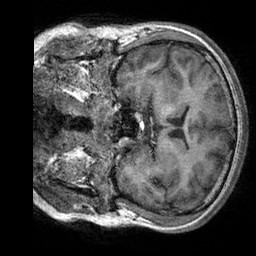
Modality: T1w
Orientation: coronal
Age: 25
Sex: male
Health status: healthy
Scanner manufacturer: siemens
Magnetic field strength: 3 T
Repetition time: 2.3 s
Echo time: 0.00303 s